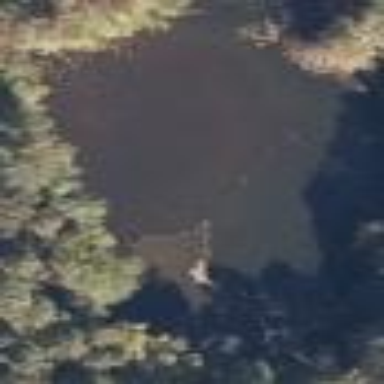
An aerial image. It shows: Pond surrounded by natural water.